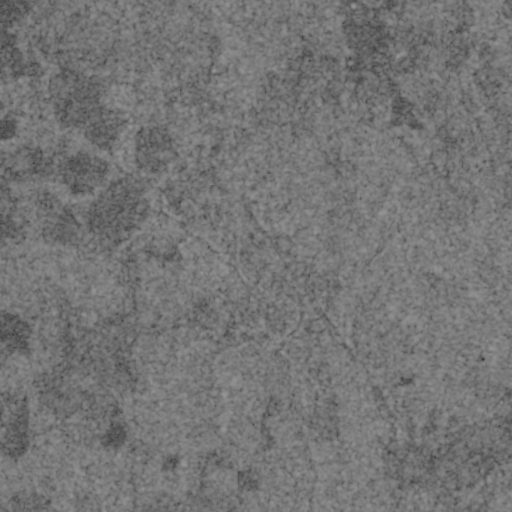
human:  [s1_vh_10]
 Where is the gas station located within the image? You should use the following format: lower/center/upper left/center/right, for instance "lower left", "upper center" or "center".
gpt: The gas station is located in the upper center of the image.
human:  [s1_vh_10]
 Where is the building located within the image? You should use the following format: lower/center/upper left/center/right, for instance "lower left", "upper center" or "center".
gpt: The building is located in the upper center of the image.
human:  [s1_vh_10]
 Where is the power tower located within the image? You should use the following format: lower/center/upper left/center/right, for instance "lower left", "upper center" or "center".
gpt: There is no power tower in the image.

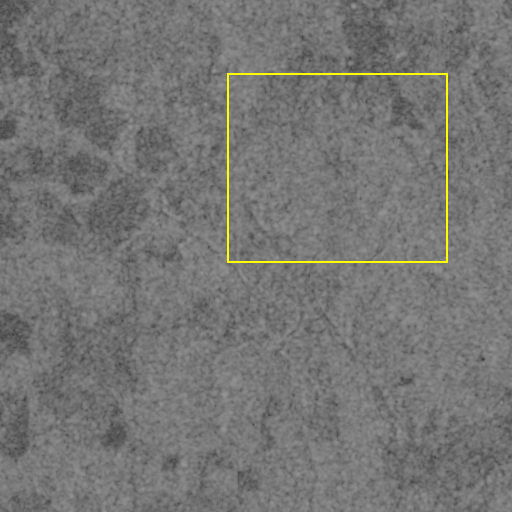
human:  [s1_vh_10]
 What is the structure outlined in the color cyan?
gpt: There is no cyan outline.
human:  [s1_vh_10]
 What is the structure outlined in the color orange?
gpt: There is no structure outlined in orange.